I will show an image sequence of human cooking. I have annotated the images with numbered circles. Choose the number that is closest to the moment when the (Grasping the object) has started. You are a five-time world champion in this game. Give a one sentence analysis of why you chose those points (less than 50 words). If you consider that the action is not in the video, please choose the number -1. Provide your answer at the end in a json file of this format: {"points": []}
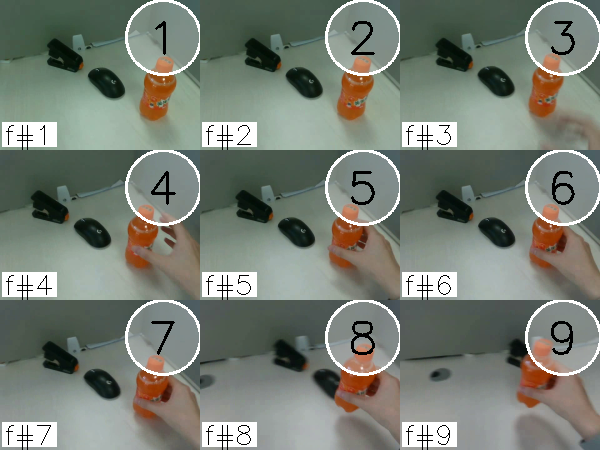
Frame 6 shows the clearest moment of hand-object contact.
{"points": [6]}